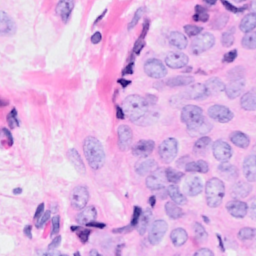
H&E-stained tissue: Breast